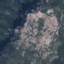
Land use / land cover: HerbaceousVegetation